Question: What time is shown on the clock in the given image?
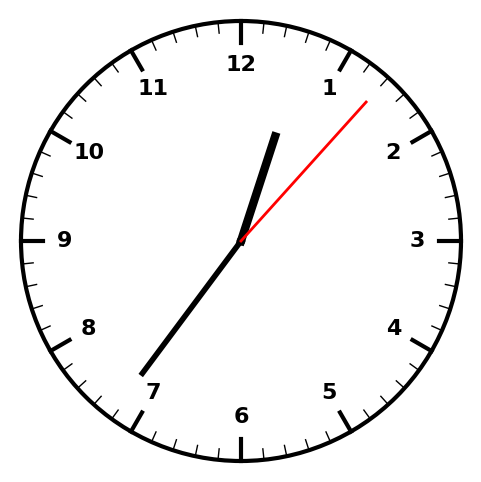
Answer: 12:36:07